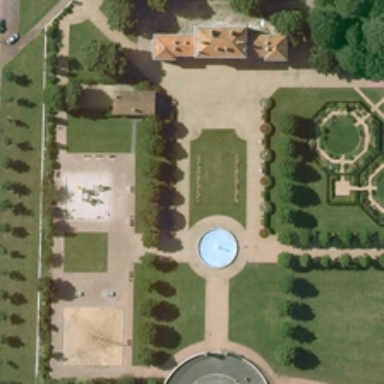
Some green trees are in a square near a road with cars .